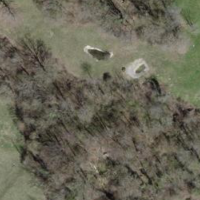
EUNIS habitat code: 52
Species observed at this site:
Pholidoptera griseoaptera